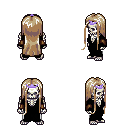
a pixel art fantasy rpg character, male body template, skeleton, black robe, white pants, white blonde extra-long hairstyle, purple tiara, leather bracers, four views (front, back, left, right), 2x2 character sprite sheet, small pixel art, hard edges, no anti-aliasing